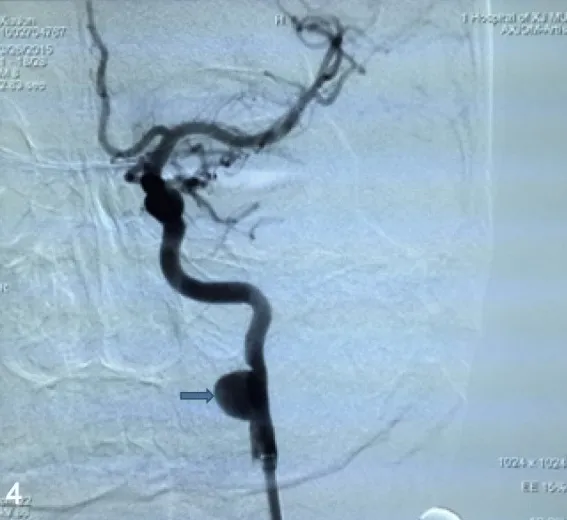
DSA showed a wide-neck EICA aneurysm with a maximal diameter of 9.8 x 10.5 mm at the C2 segment (arrow).
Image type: radiology (ct)